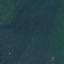
Land use / land cover: Forest